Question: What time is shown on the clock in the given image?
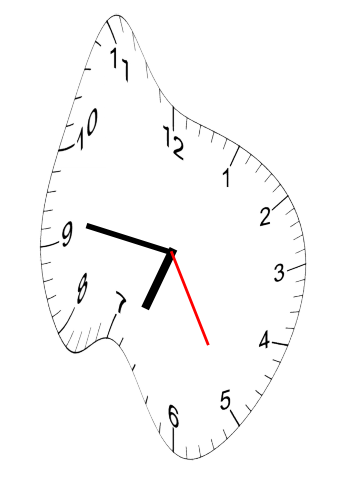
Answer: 06:46:25